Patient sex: F
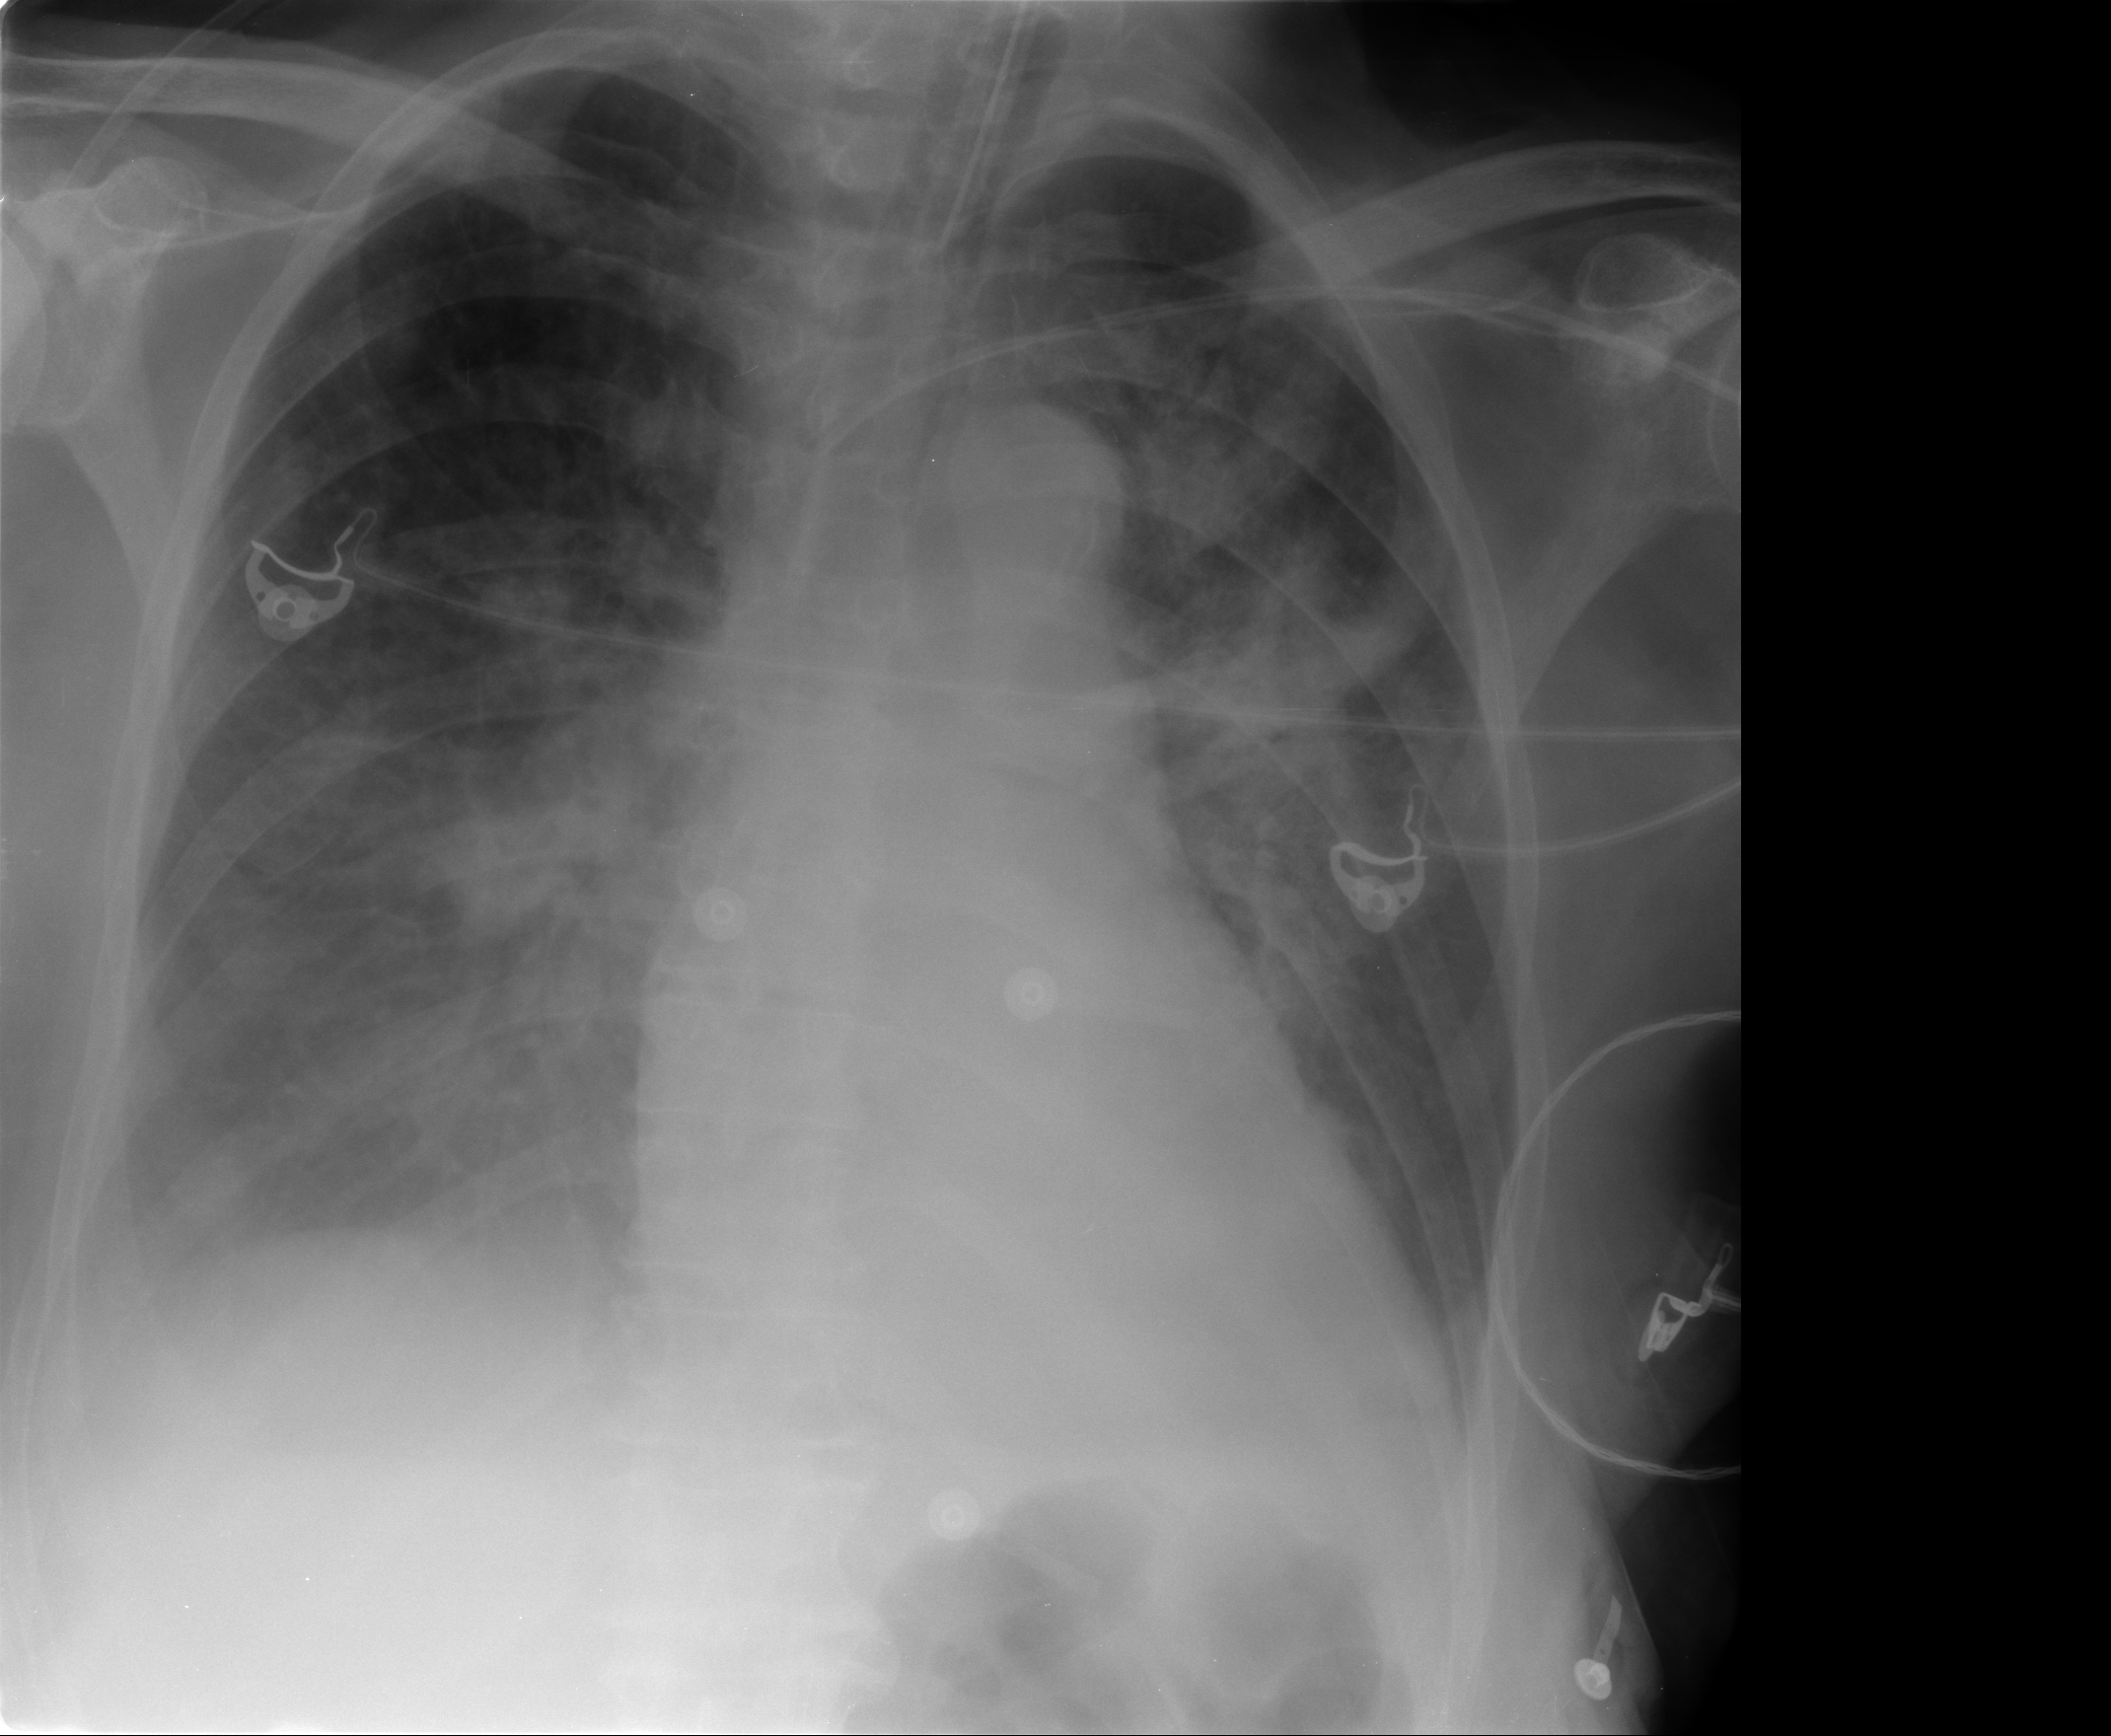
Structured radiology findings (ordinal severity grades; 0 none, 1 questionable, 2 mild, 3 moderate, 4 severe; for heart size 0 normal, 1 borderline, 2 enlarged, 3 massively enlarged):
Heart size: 2
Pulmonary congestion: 3
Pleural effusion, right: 1
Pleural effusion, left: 1
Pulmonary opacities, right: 2
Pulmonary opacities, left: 2
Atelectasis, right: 2
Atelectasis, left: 2